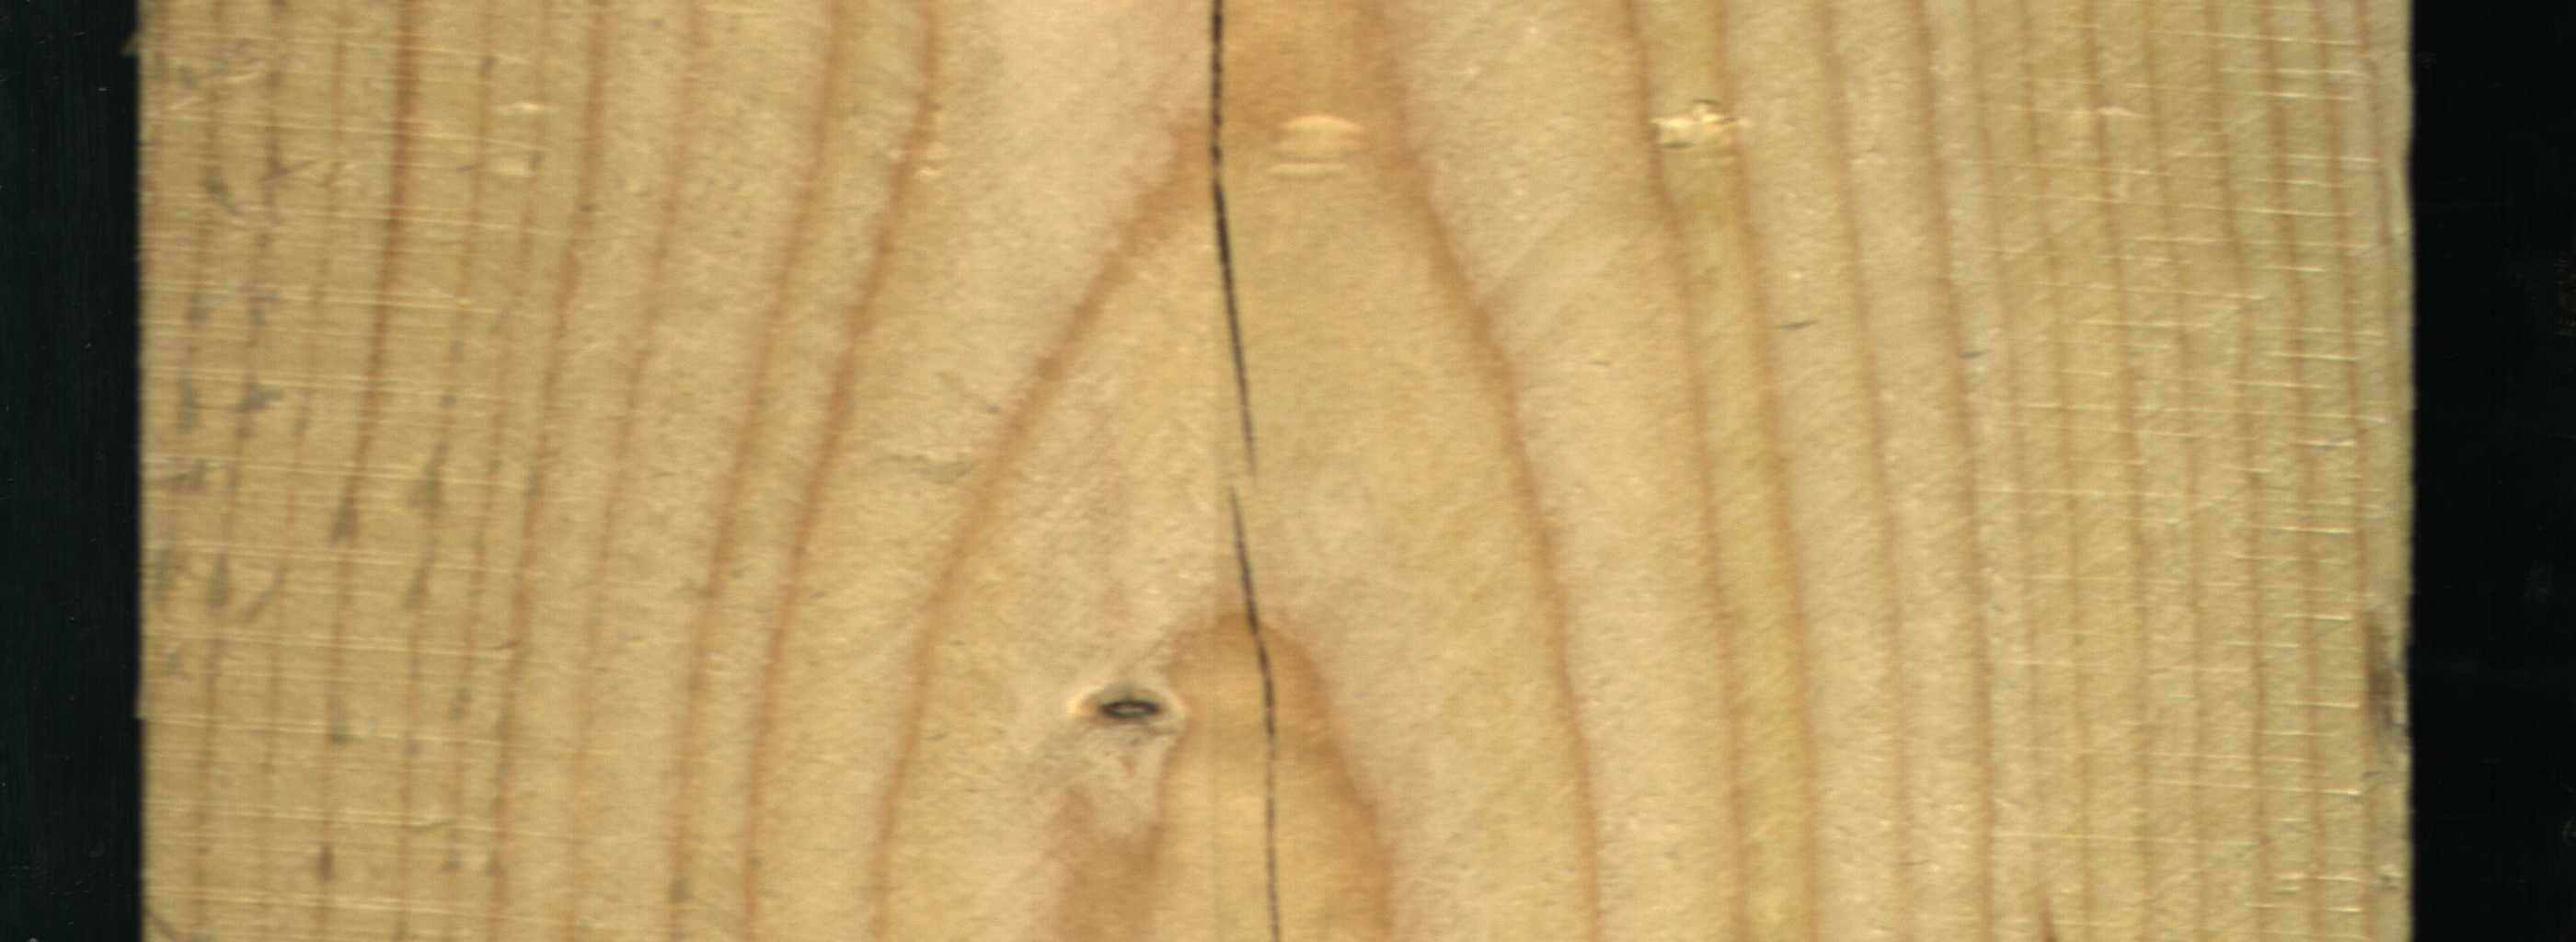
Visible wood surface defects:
Crack
Crack
Live_Knot